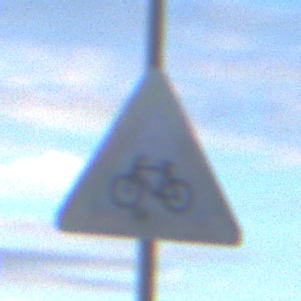
Verkehrszeichen: RadverkehrRechts
Umgebung: Outdoor, Suburban
Tageszeit: SunriseSunset
Wetter: PartlyCloudy
Licht: Natural
Jahreszeit: NotSpecified
Kontrast: LowContrast